Question: I don't know if this is only my strange requirement, but I didn't really find anyone asking it before. My problem is:
When divs with random heights are floated in multiple rows why don't they stay in below the preceding number. I've noticed, the next row div goes below to the div which has less height in it's above row. Which makes blank space in the 2nd row and other following divs fall into next row. I've added fiddler link here 'jsfiddle.net/GF9kE'
This image explains exactly what I mean. div 4 should have come below 1, 5 below 2, 6 below 3. But 4 went below 3 because 3 has least height. Why does this happen. And is there any fix to this ? I want to display divs in floating style but follow the order regardless of heights.
I will be very thankful to you for reading this and helping me out.
Thank you,
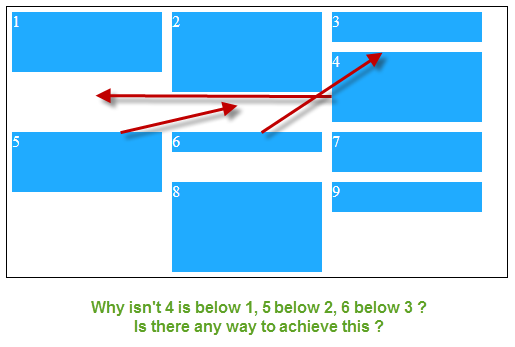
Answer: A great explanation I've seen written up about the topic is here.
<URL>
The specific excerpt that addresses your question:
"Basically, the gist of the situation is that floated elements go right up to the specified edge (left or right), but no further. Unless of course there is another floated element before it, in which case it just goes next to that one.
The real surprise that confused us before comes in the rules at the end, which state that floated elements try to stay as high as possible and that this vertical positioning rule takes precedence over the horizontal left/right floating rule that pushes an item to an edge."
Short answer - Since box #2 stretches the line height to be greater than the height of #3, #4 has some room to squeeze in before the next line starts. Similar logic applies to #8 and #9.
--- EDIT ---
If you want your boxes to flow in a Pinterest-style fashion, your best bet is to use an existing javascript library such as <URL>.
If you want to try avoiding javascript and just use CSS3, <URL>. This might suit your needs depending on how much browser compat is necessary.